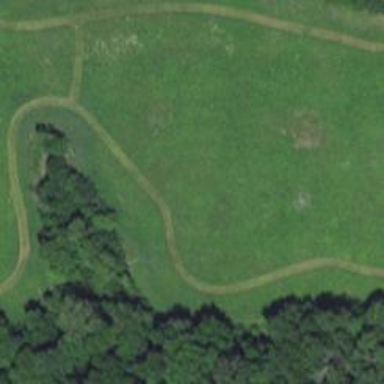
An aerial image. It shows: Natural path.